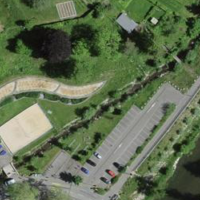
EUNIS habitat code: 25
Species observed at this site:
Corvus corone
Alcedo atthis
Emberiza citrinella
Dendrocopos major
Emberiza cirlus
Aegithalos caudatus
Buteo buteo
Jynx torquilla
Sylvia atricapilla
Phylloscopus collybita
Pernis apivorus
Poecile palustris
Cuculus canorus
Erithacus rubecula
Pica pica
Phoenicurus ochruros
Sitta europaea
Phoenicurus phoenicurus
Garrulus glandarius
Falco tinnunculus
Picus viridis
Periparus ater
Motacilla cinerea
Cyanistes caeruleus
Anas platyrhynchos
Sturnus vulgaris
Chloris chloris
Alopochen aegyptiaca
Ciconia ciconia
Corvus frugilegus
Fringilla coelebs
Passer domesticus
Carduelis carduelis
Columba palumbus
Turdus merula
Parus major
Milvus migrans
Milvus milvus
Mergus merganser
Delichon urbicum